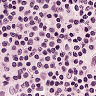
Metastatic tissue present: no